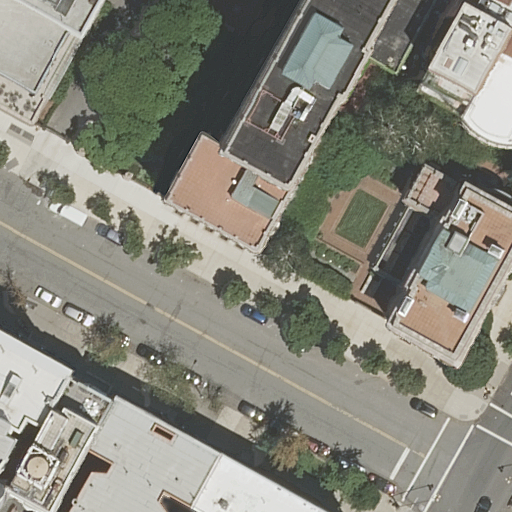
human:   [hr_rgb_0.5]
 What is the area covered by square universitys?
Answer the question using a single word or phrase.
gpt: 0m2

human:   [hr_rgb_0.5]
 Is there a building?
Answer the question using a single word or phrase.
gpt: yes

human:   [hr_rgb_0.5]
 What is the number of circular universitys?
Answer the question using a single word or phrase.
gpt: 0

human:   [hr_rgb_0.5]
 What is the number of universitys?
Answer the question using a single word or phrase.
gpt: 2

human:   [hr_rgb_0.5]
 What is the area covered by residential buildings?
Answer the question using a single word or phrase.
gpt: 2665m2

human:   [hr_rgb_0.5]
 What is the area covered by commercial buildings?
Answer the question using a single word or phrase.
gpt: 0m2

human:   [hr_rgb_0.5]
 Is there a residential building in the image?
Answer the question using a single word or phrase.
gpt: yes

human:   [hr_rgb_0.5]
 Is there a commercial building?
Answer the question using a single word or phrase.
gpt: no

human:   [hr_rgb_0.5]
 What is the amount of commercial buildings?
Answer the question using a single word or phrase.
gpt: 0

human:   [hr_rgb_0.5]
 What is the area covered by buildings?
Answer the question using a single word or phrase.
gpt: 2665m2

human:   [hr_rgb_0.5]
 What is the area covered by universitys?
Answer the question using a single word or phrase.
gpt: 19648m2

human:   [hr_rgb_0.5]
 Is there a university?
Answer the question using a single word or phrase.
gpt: yes

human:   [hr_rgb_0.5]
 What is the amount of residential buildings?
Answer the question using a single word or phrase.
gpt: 7

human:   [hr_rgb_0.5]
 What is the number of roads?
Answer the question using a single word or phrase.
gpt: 4

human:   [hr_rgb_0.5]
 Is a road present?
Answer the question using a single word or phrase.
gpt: yes

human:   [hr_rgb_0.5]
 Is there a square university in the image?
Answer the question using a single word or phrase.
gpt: no

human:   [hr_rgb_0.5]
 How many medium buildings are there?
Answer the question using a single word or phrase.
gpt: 5

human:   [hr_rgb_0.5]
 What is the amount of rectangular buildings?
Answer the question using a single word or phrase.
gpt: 4

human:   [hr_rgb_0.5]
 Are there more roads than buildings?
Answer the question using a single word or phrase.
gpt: no

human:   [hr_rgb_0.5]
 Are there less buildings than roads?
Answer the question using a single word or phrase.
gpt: no

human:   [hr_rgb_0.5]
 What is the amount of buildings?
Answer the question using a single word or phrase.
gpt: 7

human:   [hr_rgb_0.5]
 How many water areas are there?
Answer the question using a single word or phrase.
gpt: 0

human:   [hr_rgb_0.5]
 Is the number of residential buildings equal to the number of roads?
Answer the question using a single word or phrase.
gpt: no

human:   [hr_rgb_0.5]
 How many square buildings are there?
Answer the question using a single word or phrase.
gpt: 0

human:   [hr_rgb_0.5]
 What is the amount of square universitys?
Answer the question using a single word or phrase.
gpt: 0

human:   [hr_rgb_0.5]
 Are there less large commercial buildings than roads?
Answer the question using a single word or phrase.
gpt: yes

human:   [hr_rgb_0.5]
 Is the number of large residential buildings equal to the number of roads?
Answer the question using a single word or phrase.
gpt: no

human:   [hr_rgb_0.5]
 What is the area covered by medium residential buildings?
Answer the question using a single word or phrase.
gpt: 1552m2

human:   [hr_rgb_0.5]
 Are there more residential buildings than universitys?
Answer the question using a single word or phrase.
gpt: yes

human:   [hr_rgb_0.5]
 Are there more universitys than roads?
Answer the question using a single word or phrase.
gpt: no

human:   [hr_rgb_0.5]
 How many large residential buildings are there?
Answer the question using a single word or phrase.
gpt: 1

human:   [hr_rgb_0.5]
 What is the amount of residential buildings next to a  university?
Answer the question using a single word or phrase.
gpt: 7

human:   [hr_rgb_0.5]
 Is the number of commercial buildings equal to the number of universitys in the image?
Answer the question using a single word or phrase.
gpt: no

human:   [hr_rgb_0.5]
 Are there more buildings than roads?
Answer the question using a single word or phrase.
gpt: yes

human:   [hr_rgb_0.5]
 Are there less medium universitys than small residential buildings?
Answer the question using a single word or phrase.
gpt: yes

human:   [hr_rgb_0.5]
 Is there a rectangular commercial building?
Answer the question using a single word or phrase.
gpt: no

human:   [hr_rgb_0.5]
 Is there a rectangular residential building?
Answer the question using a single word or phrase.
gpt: yes

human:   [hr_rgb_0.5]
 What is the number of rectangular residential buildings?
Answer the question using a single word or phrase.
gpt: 4

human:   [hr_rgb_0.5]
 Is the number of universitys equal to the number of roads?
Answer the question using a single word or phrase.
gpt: no

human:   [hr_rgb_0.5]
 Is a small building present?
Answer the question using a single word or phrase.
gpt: yes

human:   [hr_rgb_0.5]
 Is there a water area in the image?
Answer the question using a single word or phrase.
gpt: no

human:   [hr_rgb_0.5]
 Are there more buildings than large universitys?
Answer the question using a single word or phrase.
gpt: yes

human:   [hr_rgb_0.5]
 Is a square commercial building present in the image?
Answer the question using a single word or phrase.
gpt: no

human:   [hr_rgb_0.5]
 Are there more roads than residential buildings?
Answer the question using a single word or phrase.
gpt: no

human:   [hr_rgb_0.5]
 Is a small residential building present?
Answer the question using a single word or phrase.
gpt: yes

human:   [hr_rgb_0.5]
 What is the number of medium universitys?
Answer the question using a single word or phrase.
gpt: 0

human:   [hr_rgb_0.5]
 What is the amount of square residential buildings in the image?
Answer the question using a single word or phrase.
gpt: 0

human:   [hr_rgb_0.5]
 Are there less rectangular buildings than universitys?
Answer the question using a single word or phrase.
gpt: no

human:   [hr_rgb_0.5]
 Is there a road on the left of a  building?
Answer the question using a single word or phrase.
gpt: yes

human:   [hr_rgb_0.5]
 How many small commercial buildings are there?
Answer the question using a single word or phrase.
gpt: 0

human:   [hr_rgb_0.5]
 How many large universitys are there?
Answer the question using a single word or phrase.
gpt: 2

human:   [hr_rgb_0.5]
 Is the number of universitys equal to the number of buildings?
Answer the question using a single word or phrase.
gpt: no

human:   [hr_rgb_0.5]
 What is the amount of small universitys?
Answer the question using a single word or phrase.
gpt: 0

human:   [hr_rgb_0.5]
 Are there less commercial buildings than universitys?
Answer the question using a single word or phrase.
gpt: yes

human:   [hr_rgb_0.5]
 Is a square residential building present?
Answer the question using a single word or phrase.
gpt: no

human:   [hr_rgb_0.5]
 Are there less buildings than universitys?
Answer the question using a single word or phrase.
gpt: no

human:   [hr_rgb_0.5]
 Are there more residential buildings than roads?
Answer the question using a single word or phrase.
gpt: yes

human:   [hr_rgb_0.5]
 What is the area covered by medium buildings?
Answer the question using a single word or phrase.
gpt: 1552m2

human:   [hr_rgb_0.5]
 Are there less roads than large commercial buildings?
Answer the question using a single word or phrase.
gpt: no

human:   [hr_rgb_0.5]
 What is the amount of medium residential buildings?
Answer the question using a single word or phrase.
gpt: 5

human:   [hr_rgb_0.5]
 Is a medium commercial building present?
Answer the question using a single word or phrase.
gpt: no

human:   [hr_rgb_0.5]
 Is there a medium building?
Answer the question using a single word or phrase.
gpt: yes

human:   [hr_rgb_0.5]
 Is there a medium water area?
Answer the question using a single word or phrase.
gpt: no

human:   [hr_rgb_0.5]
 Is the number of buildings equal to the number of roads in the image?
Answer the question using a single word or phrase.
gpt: no